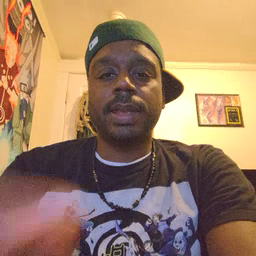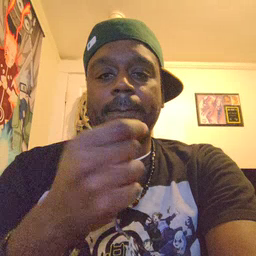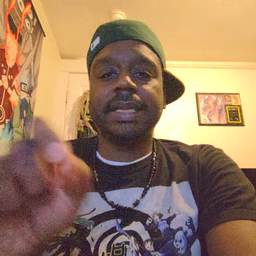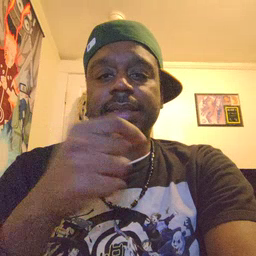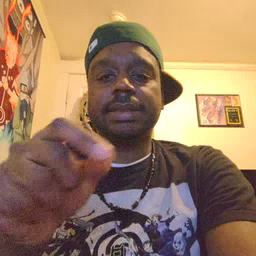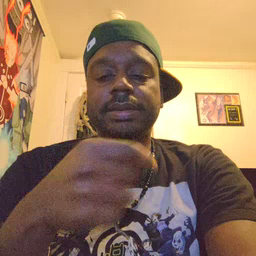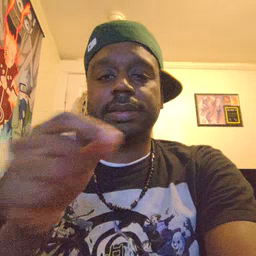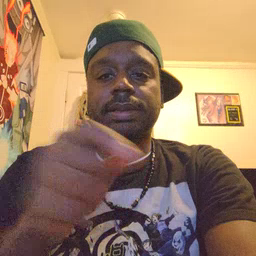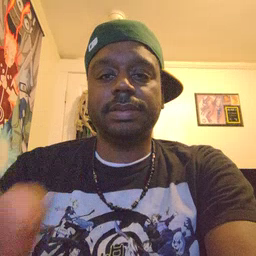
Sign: pen